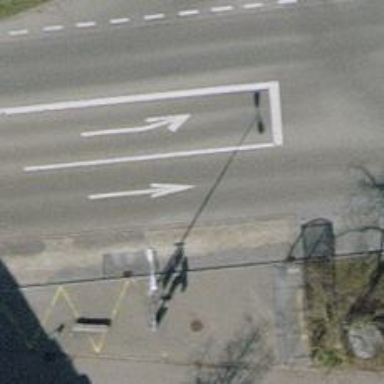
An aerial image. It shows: Bus stop equipped with public transport stop position.